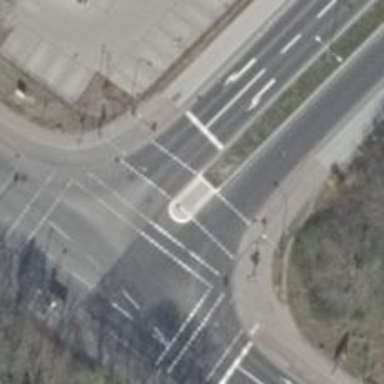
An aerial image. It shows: Crossing with traffic signals and central island.